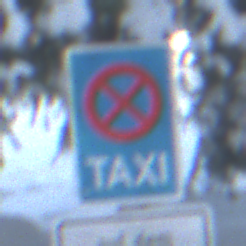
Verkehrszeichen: Taxenstand
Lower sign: SonstigeBeschraenkungen5
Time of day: MorningAfternoon
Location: Outdoor (Nature)
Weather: Clear
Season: Winter
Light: Natural